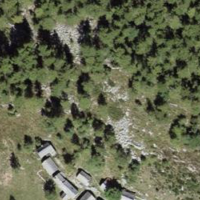
EUNIS habitat code: 44
Species observed at this site:
Veronica chamaedrys
Phoenicurus ochruros